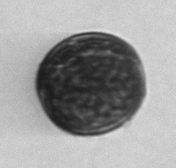
Label: Coscinodiscus